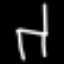
Label: chair